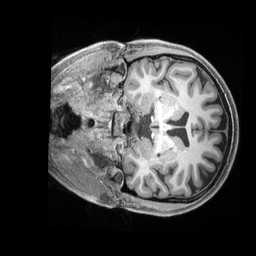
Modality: T1w
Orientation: coronal
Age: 22
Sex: male
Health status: healthy
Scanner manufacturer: siemens
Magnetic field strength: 3 T
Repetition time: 2.4 s
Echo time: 0.00228 s